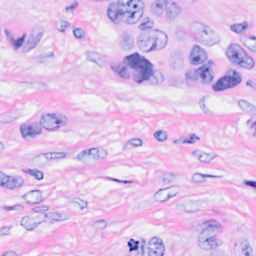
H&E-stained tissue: Breast